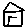
Label: house